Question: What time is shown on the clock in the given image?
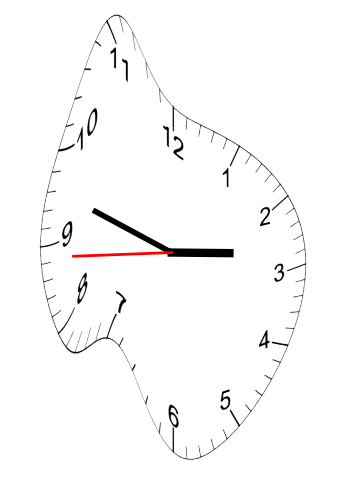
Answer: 02:47:44